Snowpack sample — Loveland Pass, Silver Plume, Colorado, USA (1/12/25, 11:40 AM MST)
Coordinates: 39.66, -105.88
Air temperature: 7 °F
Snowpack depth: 140 cm
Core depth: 10 cm
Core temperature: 41 °F
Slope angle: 11°, slope face: 30°
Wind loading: high
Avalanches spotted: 2
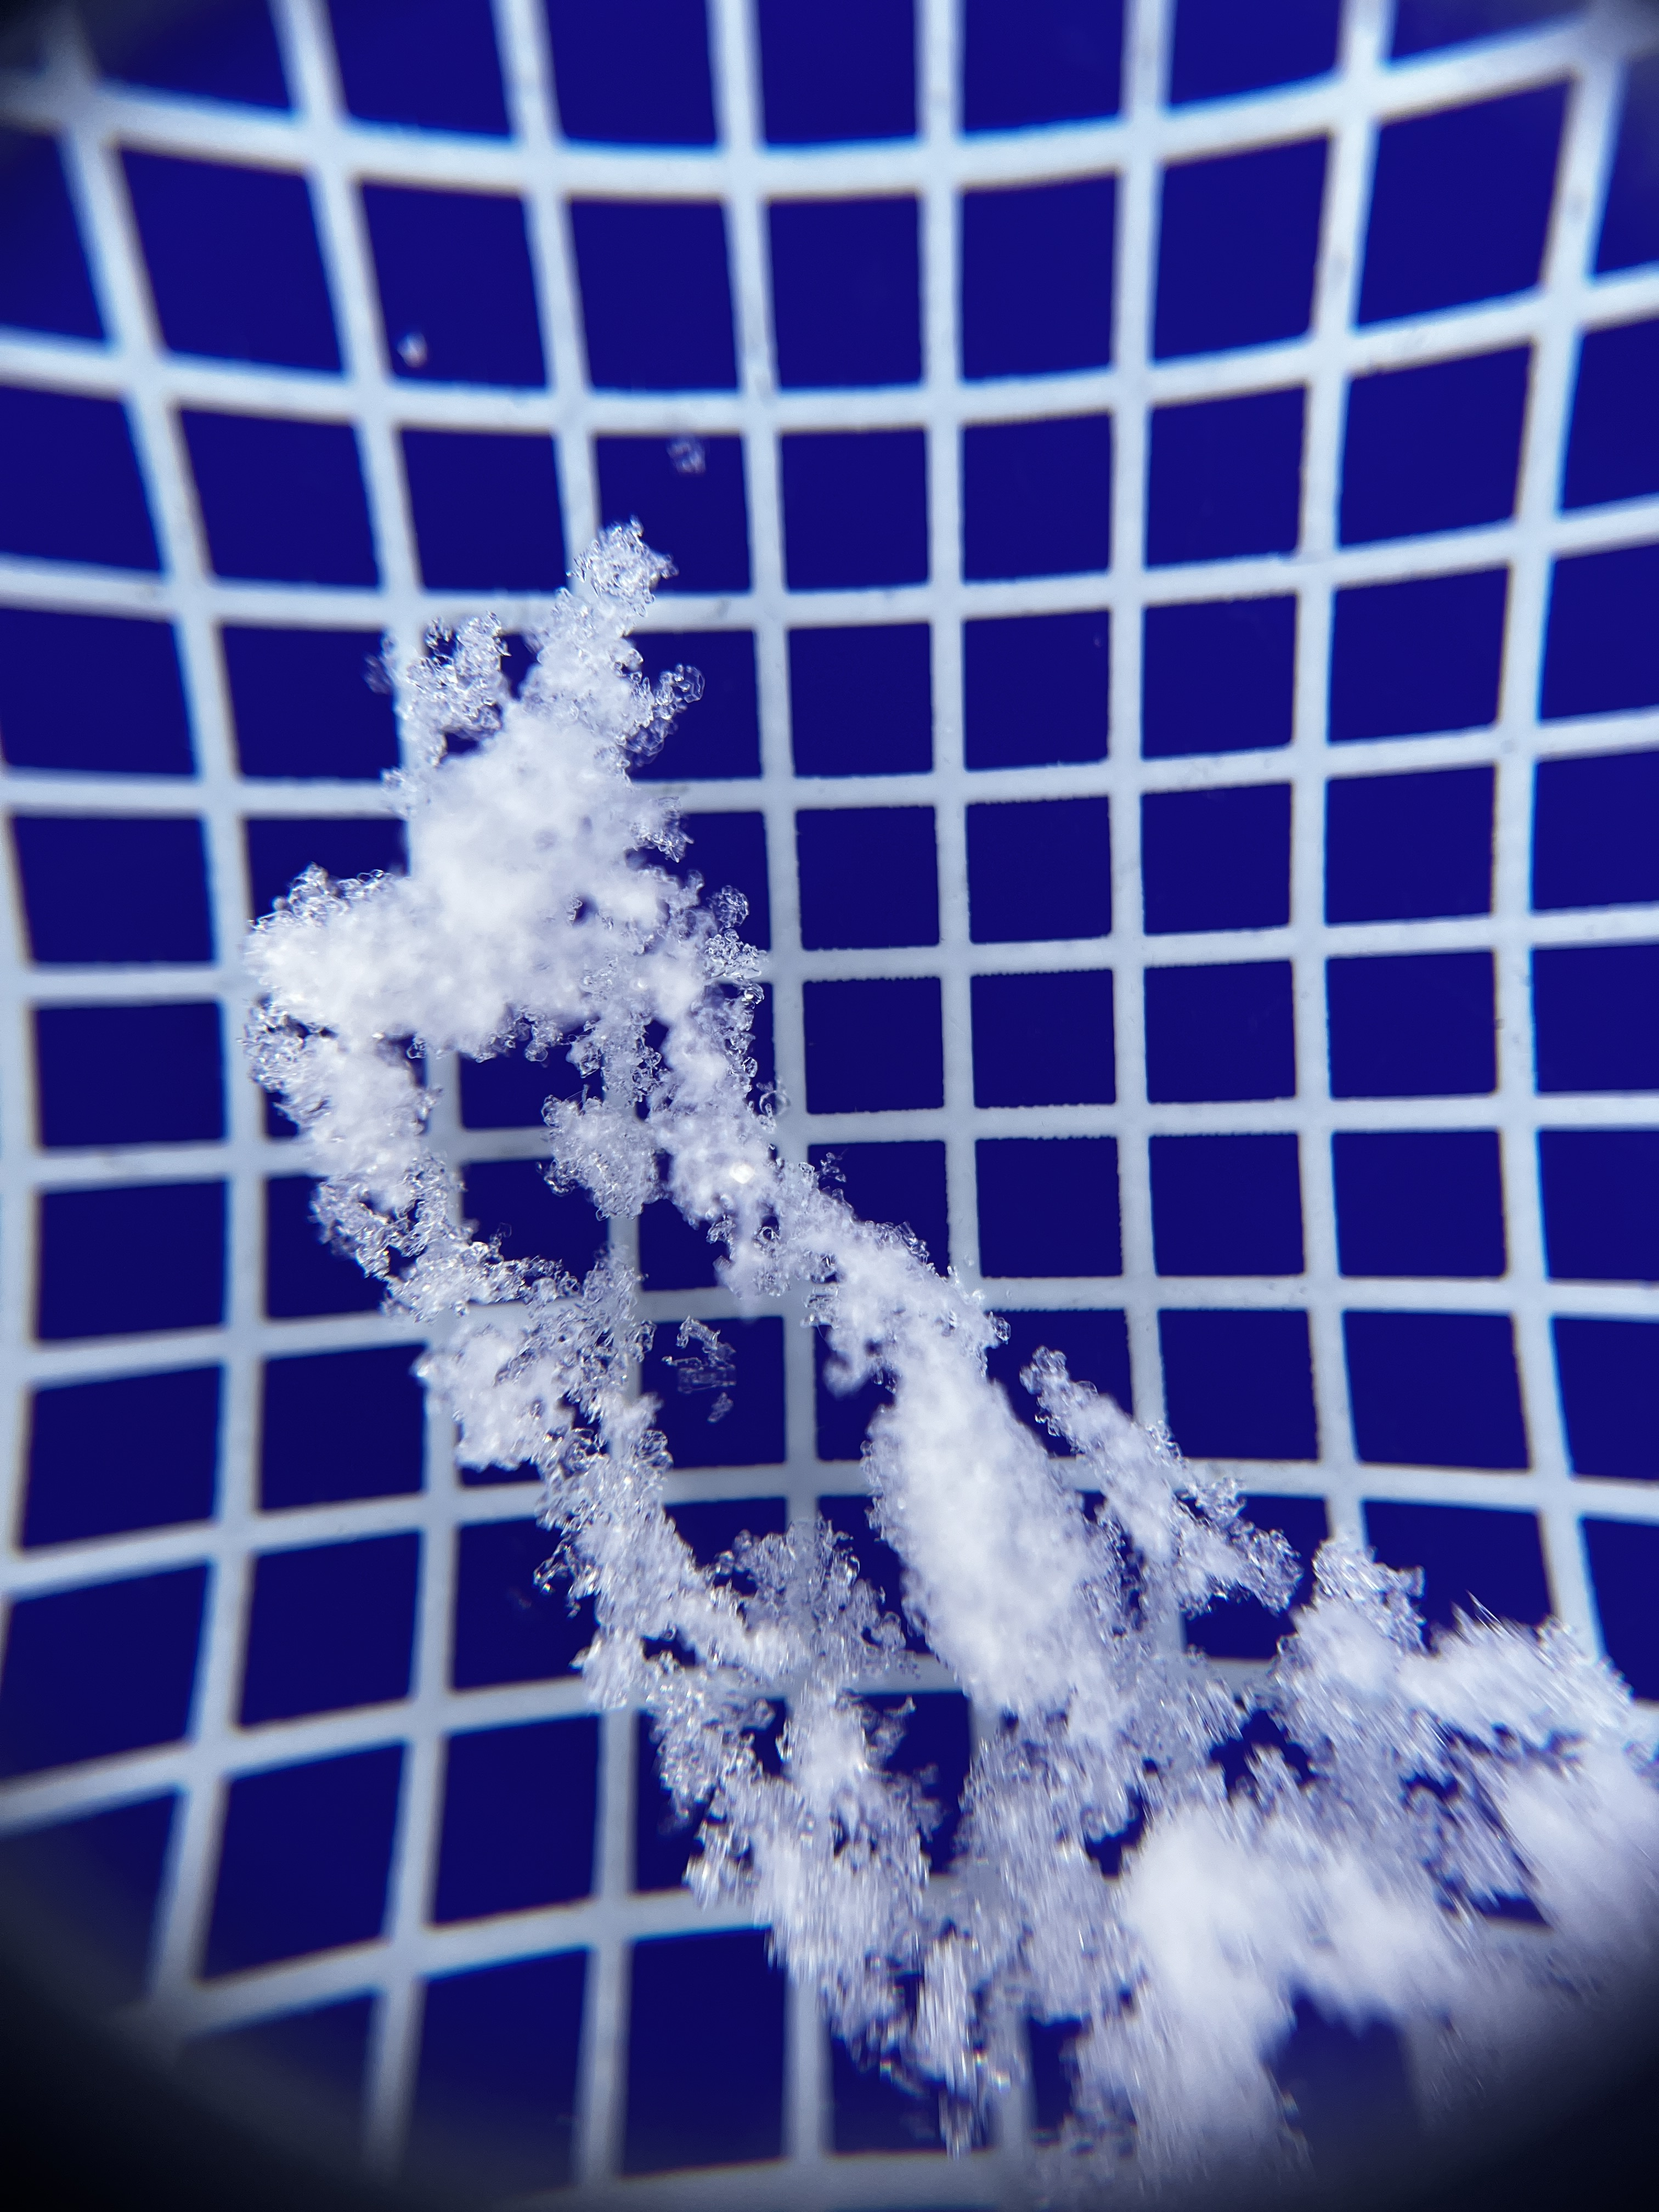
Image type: magnified_profile
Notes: Pilot using slightly modified coring method that took too large segment for snow profile picturing, advised not to use in higher level models. Two avalanche on south face nearby, partially cloudy with light snow in the last 24 hours. Lots of wind loading on eastern features.